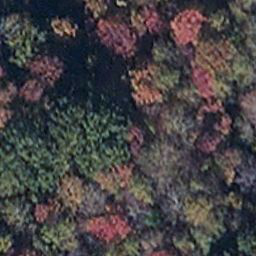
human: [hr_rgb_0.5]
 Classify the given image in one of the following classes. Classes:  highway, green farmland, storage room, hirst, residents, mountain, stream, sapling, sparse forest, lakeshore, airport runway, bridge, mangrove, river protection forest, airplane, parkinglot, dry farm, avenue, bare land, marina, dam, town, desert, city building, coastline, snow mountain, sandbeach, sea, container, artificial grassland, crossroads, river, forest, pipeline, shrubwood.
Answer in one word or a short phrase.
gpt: mangrove